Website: bh-photo
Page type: cart
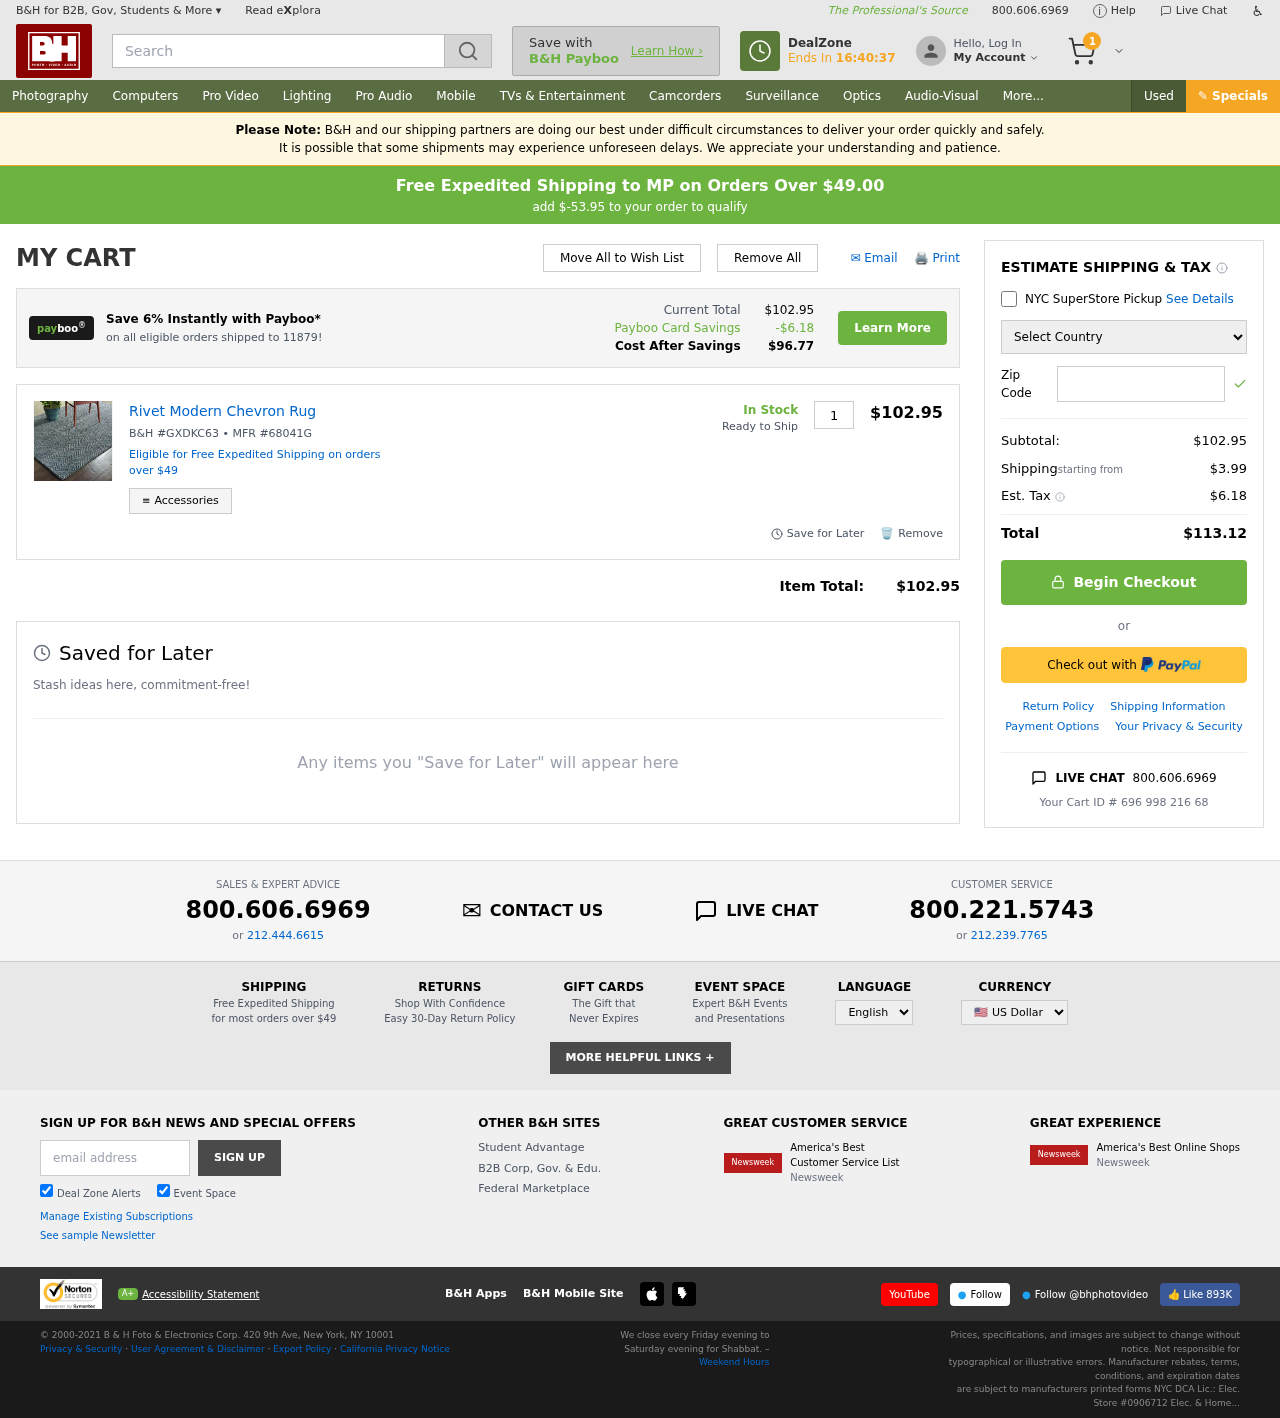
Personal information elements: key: PII_COUNTRY
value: United States
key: PII_POSTCODE
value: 11879
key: PII_STATE
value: MP
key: PII_POSTCODE_FULL
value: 11879
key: PII_POSTCODE_NUMERIC
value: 11879
Product elements: key: PRODUCT1_NAME
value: Rivet Modern Chevron Rug
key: PRODUCT1_PRICE
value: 102.95
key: PRODUCT1_QUANTITY
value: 1
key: PRODUCT1_SKU
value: GXDKC63
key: PRODUCT1_MFR
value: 68041G
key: PRODUCT1_AVAILABILITY
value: In Stock
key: PRODUCT1_SHIP_STATUS
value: Ready to Ship
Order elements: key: ORDER_NUM_ITEMS
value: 1
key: FREE_SHIPPING_THRESHOLD
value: $-53.95
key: ORDER_SUBTOTAL
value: $102.95
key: ORDER_SHIPPING_COST
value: $3.99
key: ORDER_TAX
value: $6.18
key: ORDER_TOTAL
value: $113.12
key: ORDER_ID
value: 696 998 216 68
Search elements: key: HEADER_SEARCH
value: Search
Other elements: key: PAYBOO_SAVINGS
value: -$6.18
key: COST_AFTER_SAVINGS
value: $96.77